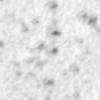
Label: no_change